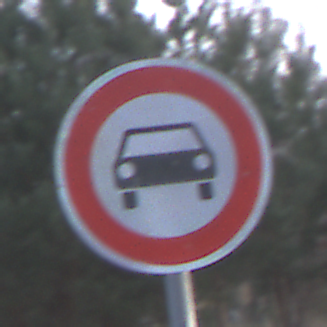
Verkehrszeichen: VerbotKraftwagen
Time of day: MorningAfternoon
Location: Outdoor (Nature)
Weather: PartlyCloudy
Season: NotSpecified
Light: Natural